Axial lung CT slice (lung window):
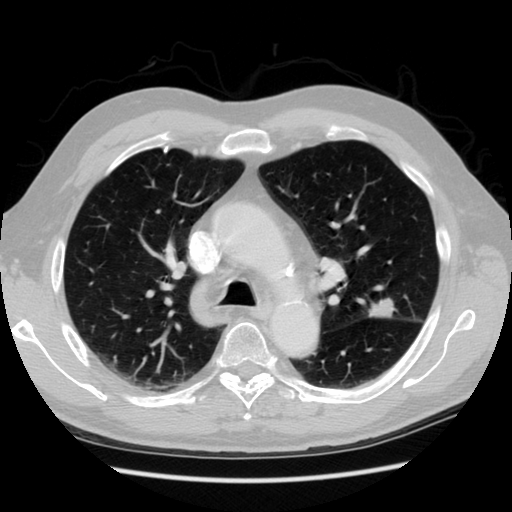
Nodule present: yes
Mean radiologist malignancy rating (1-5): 4.5